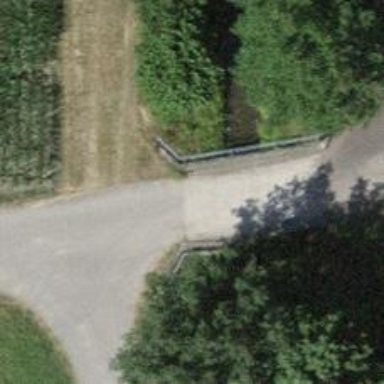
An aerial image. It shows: Asphalt track with bridge. The track has grade3 tracktype.